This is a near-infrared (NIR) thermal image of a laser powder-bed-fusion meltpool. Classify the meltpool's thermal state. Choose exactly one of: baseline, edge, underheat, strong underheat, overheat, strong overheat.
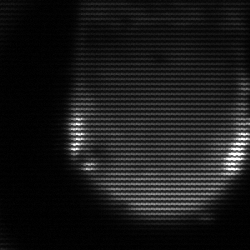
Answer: edge